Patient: sex M, age 64
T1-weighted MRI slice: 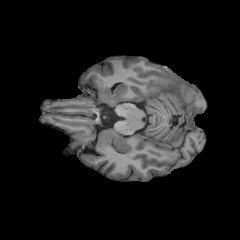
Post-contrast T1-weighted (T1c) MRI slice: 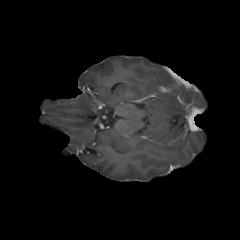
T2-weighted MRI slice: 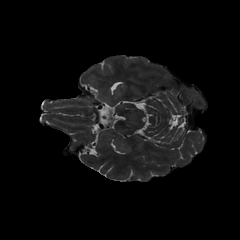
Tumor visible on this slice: no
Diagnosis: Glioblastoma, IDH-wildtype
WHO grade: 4